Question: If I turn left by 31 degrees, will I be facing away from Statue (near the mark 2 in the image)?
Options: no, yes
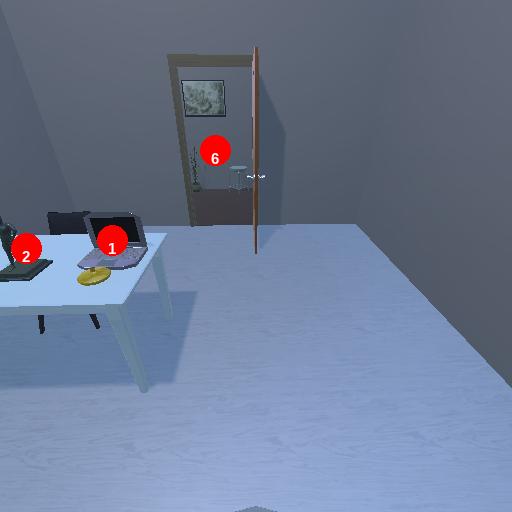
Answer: no